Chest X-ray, AP view. Patient: 27 years old, sex F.
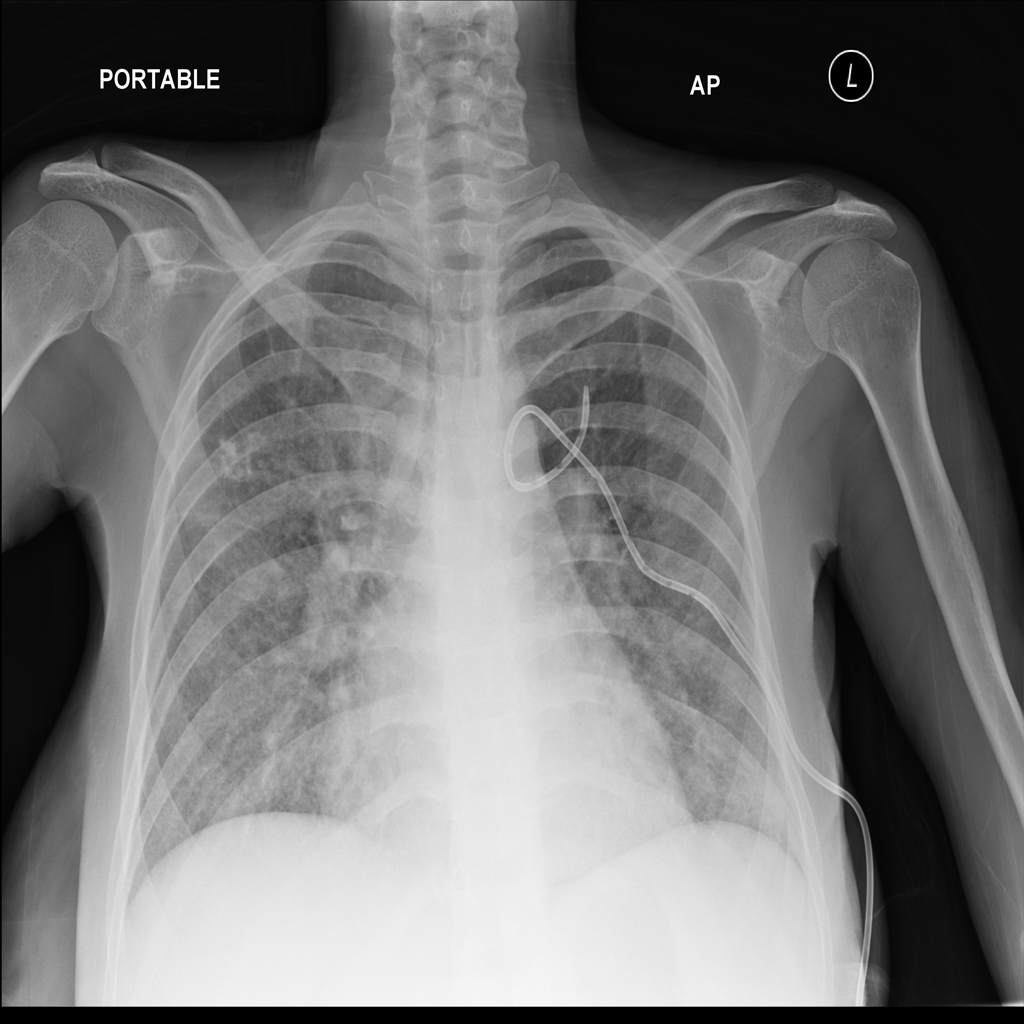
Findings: No Finding